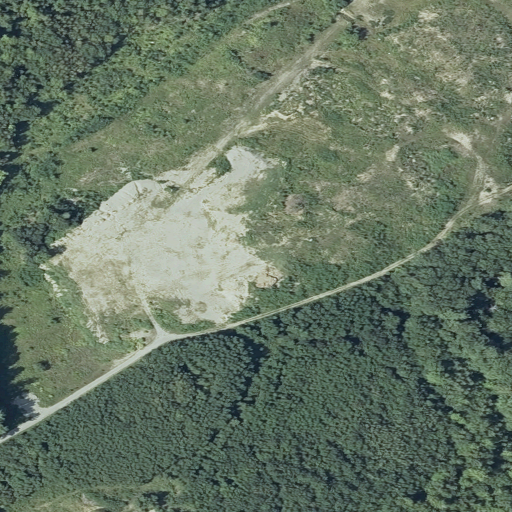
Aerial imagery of mountain in Maine named Sunset Hill containing shrub, deciduous forest, grassland, mixed forest, open development, low intensity development, evergreen forest, barren land, medium intensity development, and high intensity development